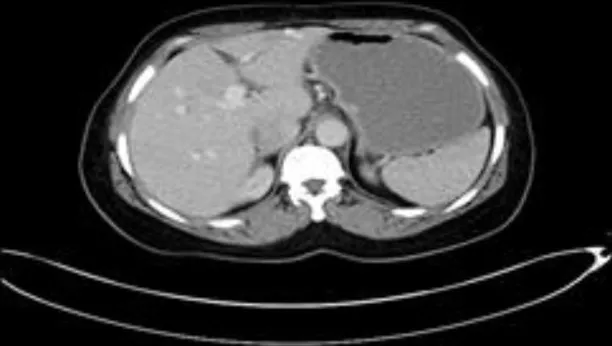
Postoperative computed tomography after six years.
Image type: radiology (ct)